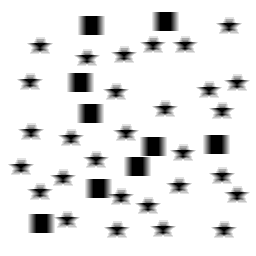
Squares: 9
Triangles: 0
Stars: 29
Total shapes: 38